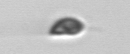
Label: Cryptophyta